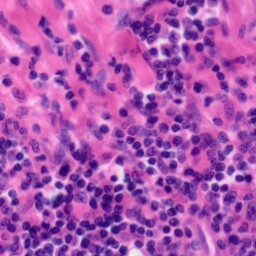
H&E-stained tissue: Tonsil